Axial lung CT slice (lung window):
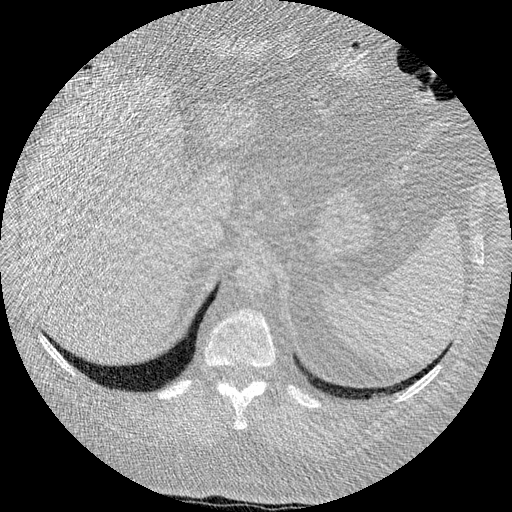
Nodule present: no